I will show an image sequence of human cooking. I have annotated the images with numbered circles. Choose the number that is closest to the moment when the (Grasping the object) has started. You are a five-time world champion in this game. Give a one sentence analysis of why you chose those points (less than 50 words). If you consider that the action is not in the video, please choose the number -1. Provide your answer at the end in a json file of this format: {"points": []}
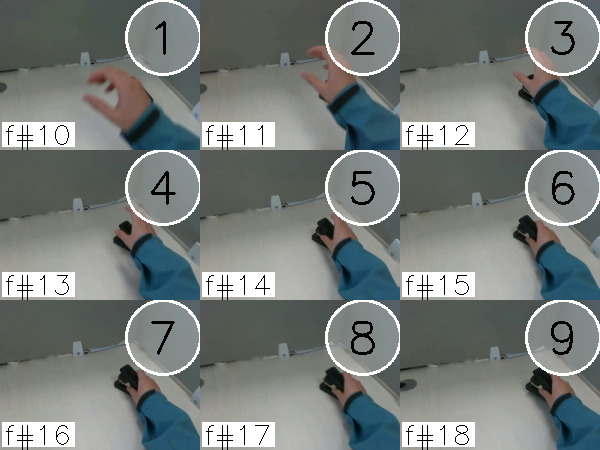
Frame 6 shows the clearest moment of hand-object contact.
{"points": [6]}